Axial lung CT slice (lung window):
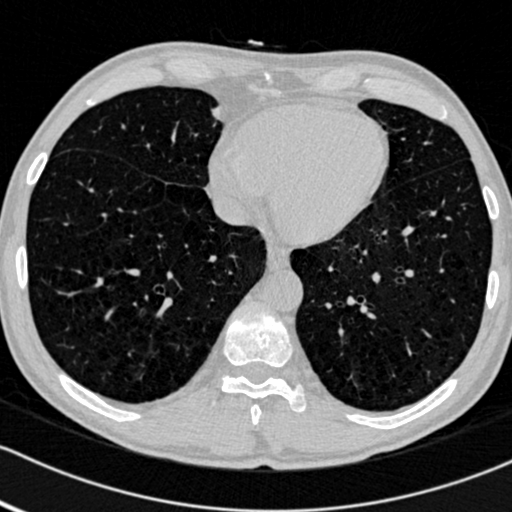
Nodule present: no